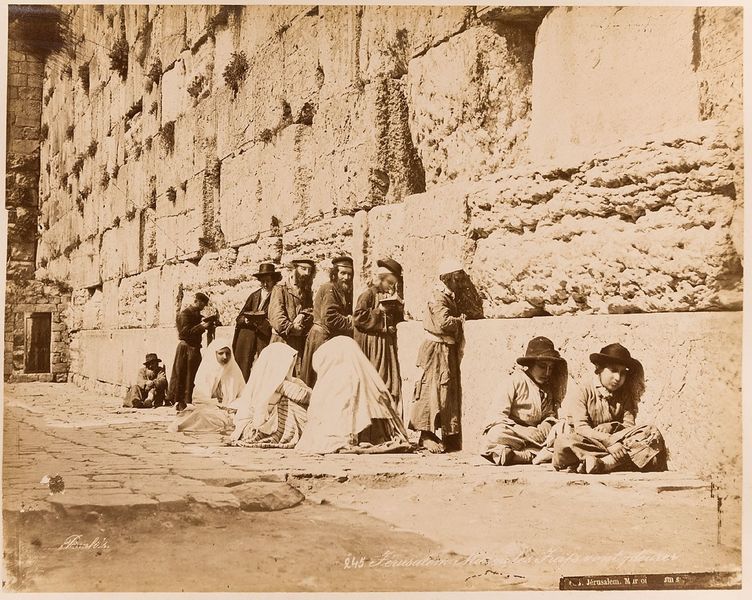
Titel: 245 Jérusalem Mur où les Juifs vont pleurer
Künstler: Félix Bonfils
Standort: Hamburg
Institution: Museum für Kunst und Gewerbe Hamburg
Schlagwörter: foto, fotografie, photographie, photo, karton, tempel, liturgie, synagoge, albumin, klagemauer, lichtbild, reisefotografie, historische, schwarzweißpositivverfahren, silbersalzverfahren, schwarzweißfotografie, gebäude, örtlichkeit, straße, stätte, reisephotographie, albuminpapier, heiligtümer, praktiken, stiftshütte, kotel